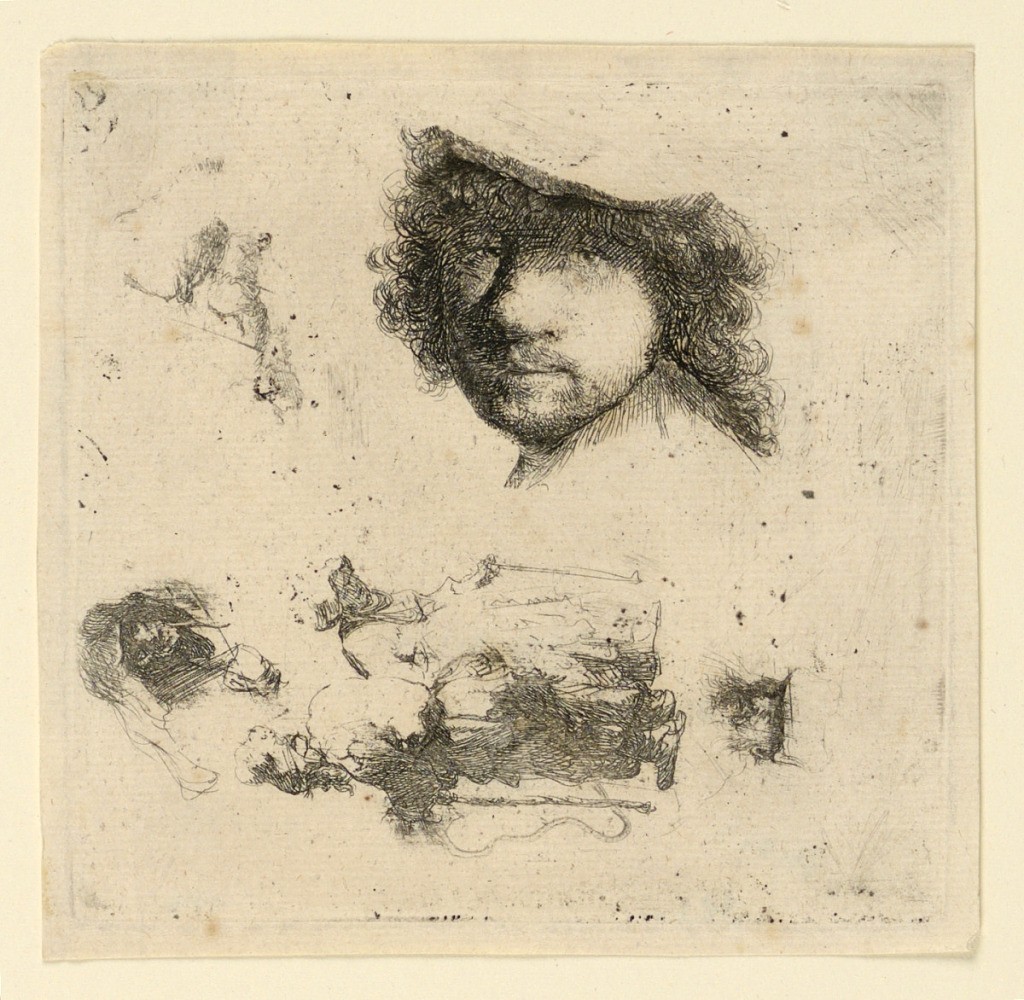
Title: Sheet of Studies: Self-portrait, a Beggar Couple, Heads of an Old Man and Old Woman, etc.
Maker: Rembrandt Harmensz van Rijn, Dutch, 1606–1669
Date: ca. 1632
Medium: Etching on laid paper
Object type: Print
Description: Sheet of studies: above, head of Rembrandt, facing the spectator; below, left to right, head of old woman, two beggars, head of old man (all facing in another direction).